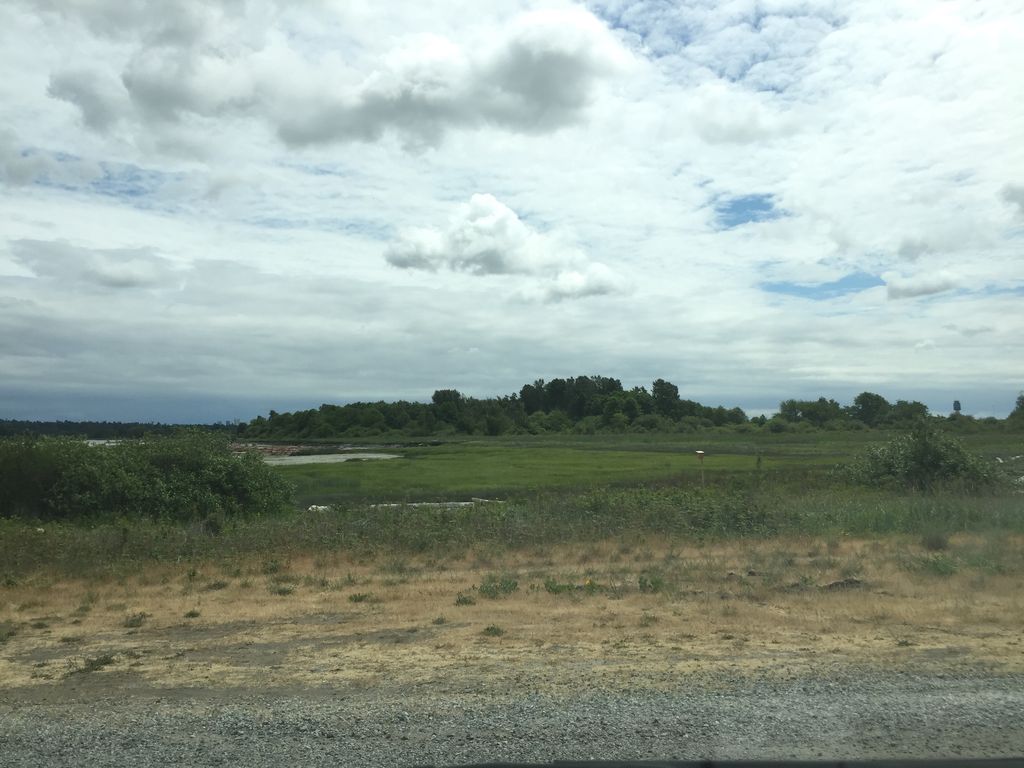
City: vancouver